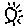
Label: sun